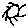
Label: sun